Interaction volume radius: 5 \u00c5
Interaction volume height: 45 \u00c5
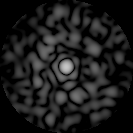
Disorder parameter: 0.8339